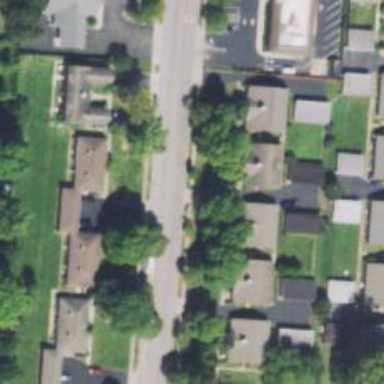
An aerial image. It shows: Residential driveway serving as service road.